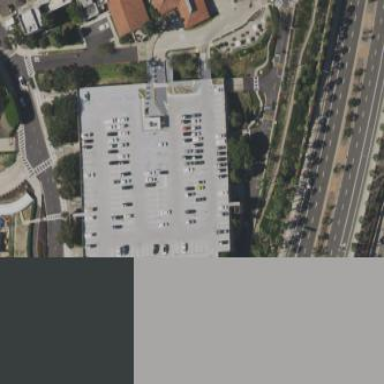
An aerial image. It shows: Multi-storey parking building.